Field crop: maize
Growth stage: 2
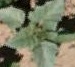
Species: datura